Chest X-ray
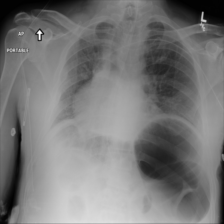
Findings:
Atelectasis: negative
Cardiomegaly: negative
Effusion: negative
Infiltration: negative
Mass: negative
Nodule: negative
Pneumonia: negative
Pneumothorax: negative
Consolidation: negative
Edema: negative
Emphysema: negative
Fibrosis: negative
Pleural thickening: negative
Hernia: negative